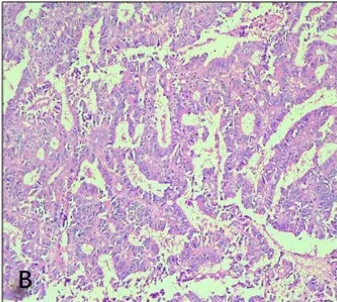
Histopathological findings. Papillary pattern of tumour cells (HE, 100x).
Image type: pathology (h&e)